Question: I'm having a table with text and 4 quads.
Older Screenshot:

The phone design works well, but if I try to make it for tablets it fails:
'''
Display display = getWindowManager().getDefaultDisplay();
Point size = new Point();
display.getSize(size);
width = size.x;
height = size.y;
int w=(int) ((width-(table.getPaddingLeft()+table.getPaddingRight())*2)/6);
//w->minimum widthsize of one quad view
'''
I've a static listview menu in tablet mode with 225dip
I've tried to put it like: '+drawer' before ')/6);' it into the calculation and the same problem;
with this precalc.:
'''
int drawer=0;//for phones
Resources r = getResources();
float pixels = TypedValue.applyDimension(TypedValue.COMPLEX_UNIT_DIP, 225, r.getDisplayMetrics());
if(drawerLayout==null) {
drawer=pixels;
}
'''
What's wrong..?
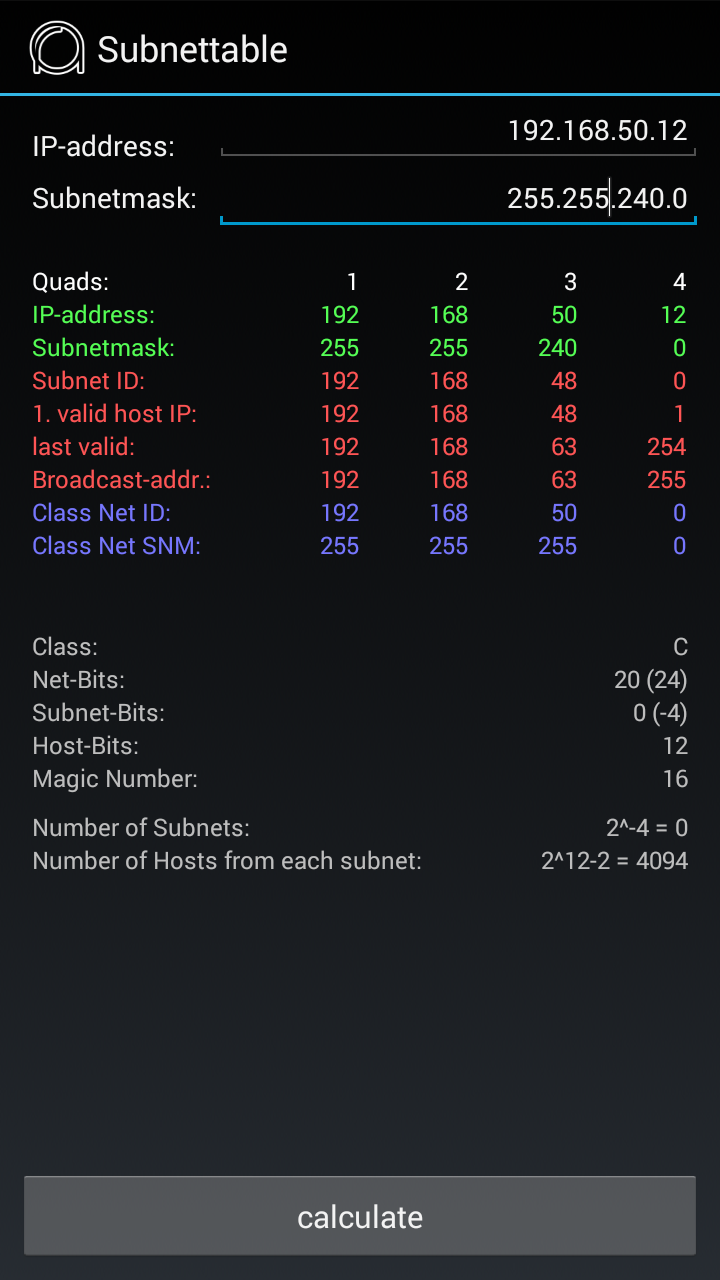
Answer: I'd a bracket mistake, so the drawer has to be summed and then removed from width
'''
int w=(int) ((width-((table.getPaddingLeft()+table.getPaddingRight())*2+drawer))/6);
'''